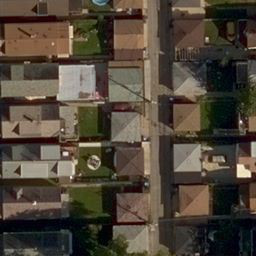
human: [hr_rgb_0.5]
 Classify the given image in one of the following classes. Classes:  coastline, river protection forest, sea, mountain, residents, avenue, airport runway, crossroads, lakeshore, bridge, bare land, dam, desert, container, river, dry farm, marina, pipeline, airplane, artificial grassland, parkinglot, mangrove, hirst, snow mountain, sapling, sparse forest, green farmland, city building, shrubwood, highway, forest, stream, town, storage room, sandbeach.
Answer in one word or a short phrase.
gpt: residents